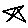
Label: star